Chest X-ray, PA view. Patient: 54 years old, sex M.
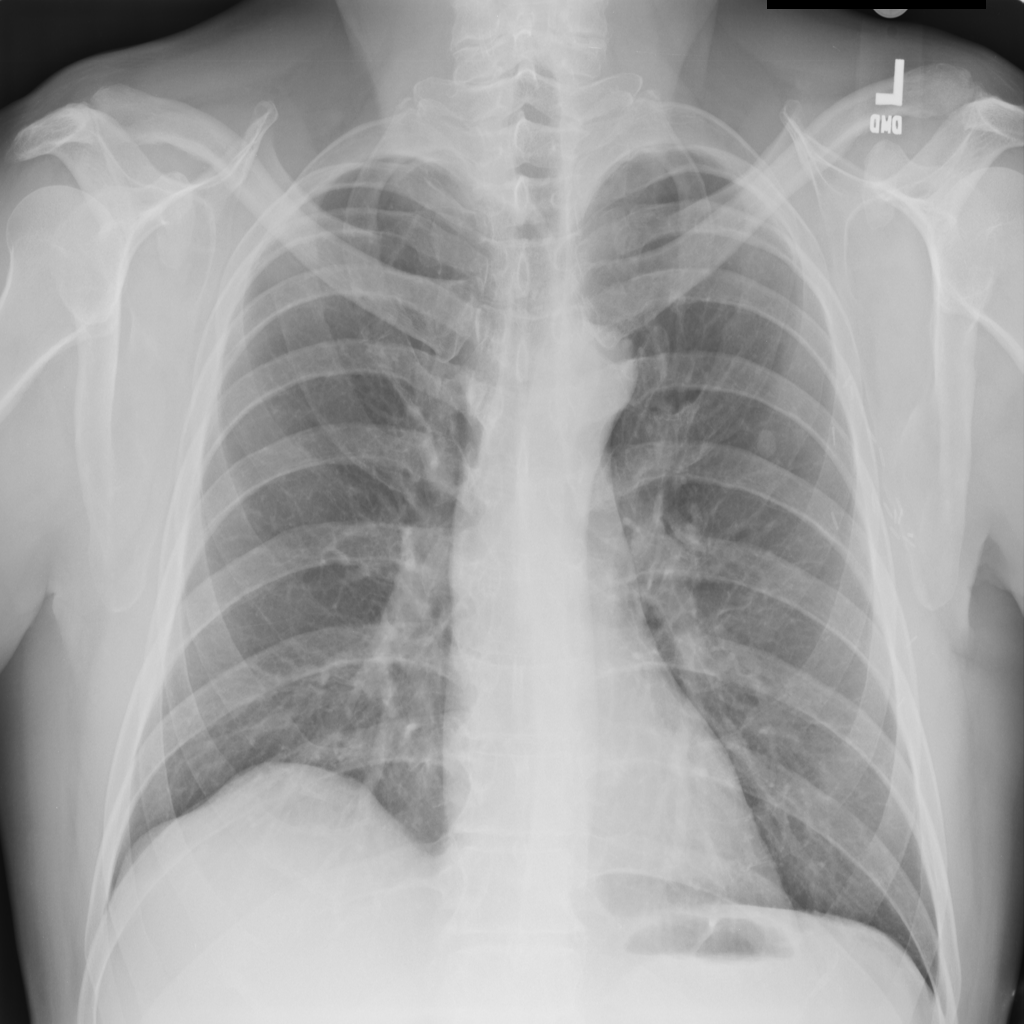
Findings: No Finding